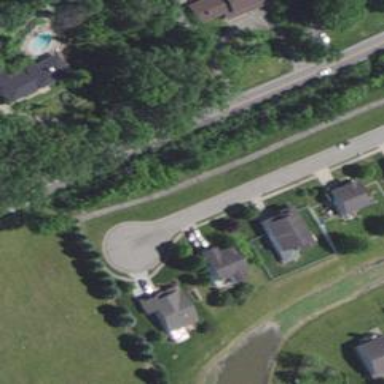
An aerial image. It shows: Residential road.